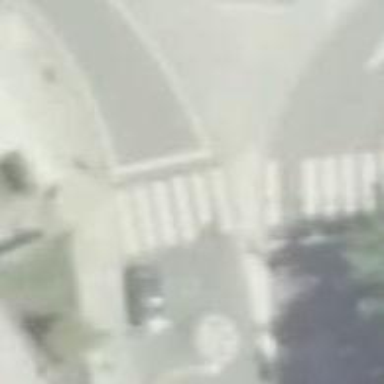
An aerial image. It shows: Crossing equipped with traffic signals. It is zebra crossing.